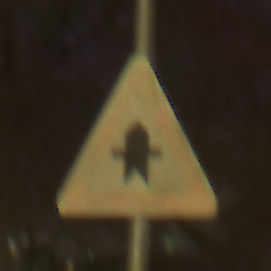
Verkehrszeichen: Vorfahrt
Umgebung: Outdoor, Suburban
Tageszeit: Night
Wetter: Clear
Licht: Artificial
Jahreszeit: NotSpecified
Kontrast: HighContrast